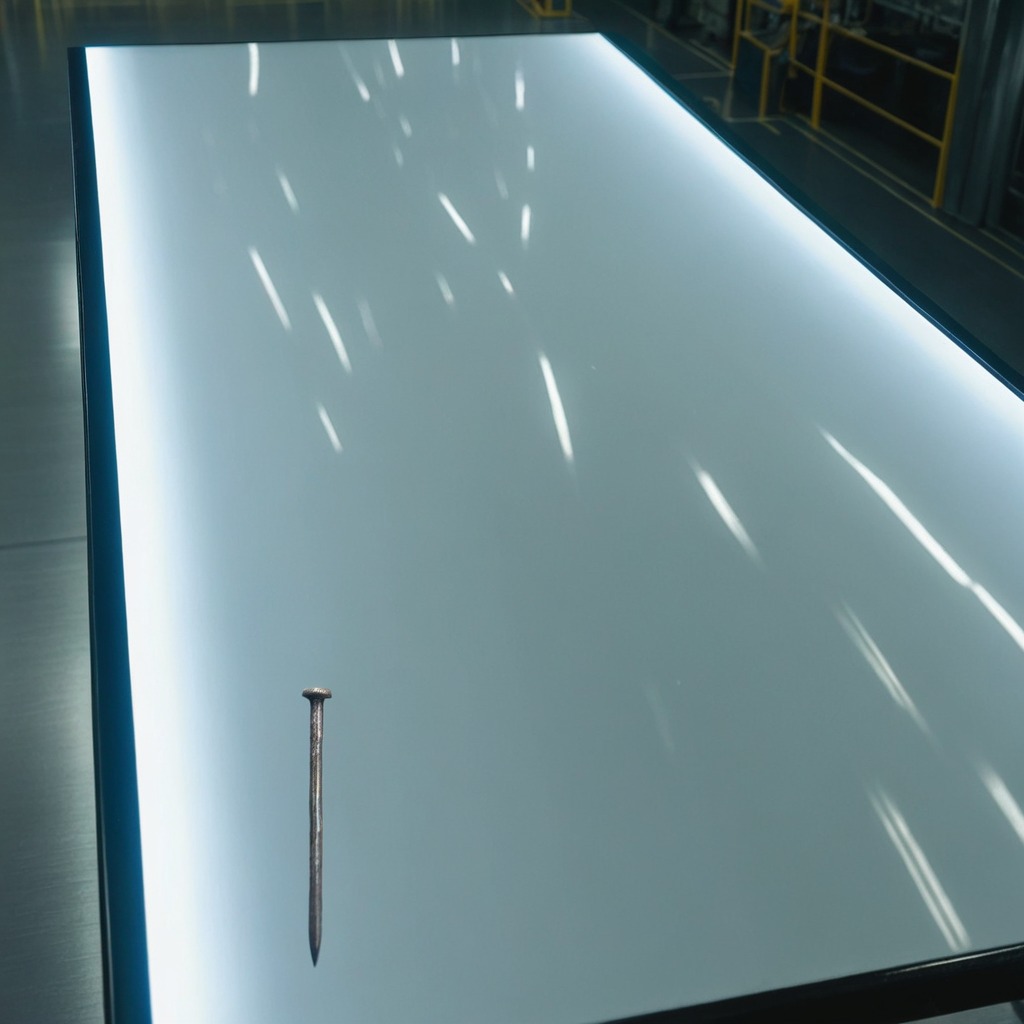
An iron nail lies on a table in a ship maintenance bay industrial lighting.